Question: I have added Page Control to the title of navigation bar from Interface Builder. When the view push/pop to the next view, the Page Control animates (as how normally title would animate).
How do i prevent the Page Control from animating?
I have something like this but it didn't work:
'''
self.navigationItem.titleView?.removeMotionEffect(UIMotionEffect())
'''

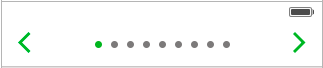
Answer: Solved it. I need to create a new Page View Controller to manipulate the Page Control that I have placed on the navigation bar.
Instead of having multiple Page Control on each View Controller, I just have one Page Control on the first page.
And switch between View Controller using Page View Controller instead of doing push/pop.